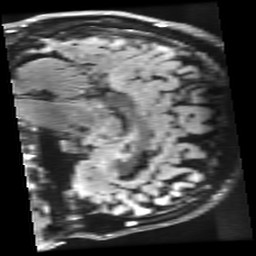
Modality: FLAIR
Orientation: sagittal
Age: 22
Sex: male
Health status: healthy
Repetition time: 12 s
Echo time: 0.09782 s